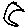
Label: moon